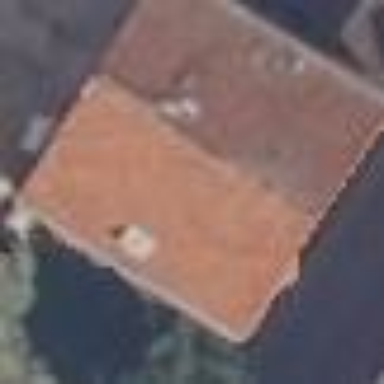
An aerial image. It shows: Building.